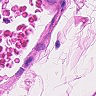
Metastatic tissue present: no